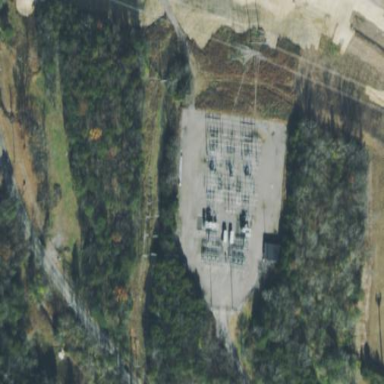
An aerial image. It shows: Outdoor distribution substation.